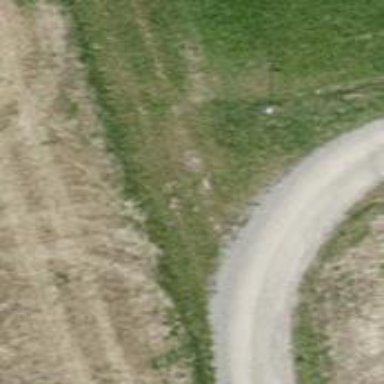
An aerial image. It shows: Track with very rough surface.